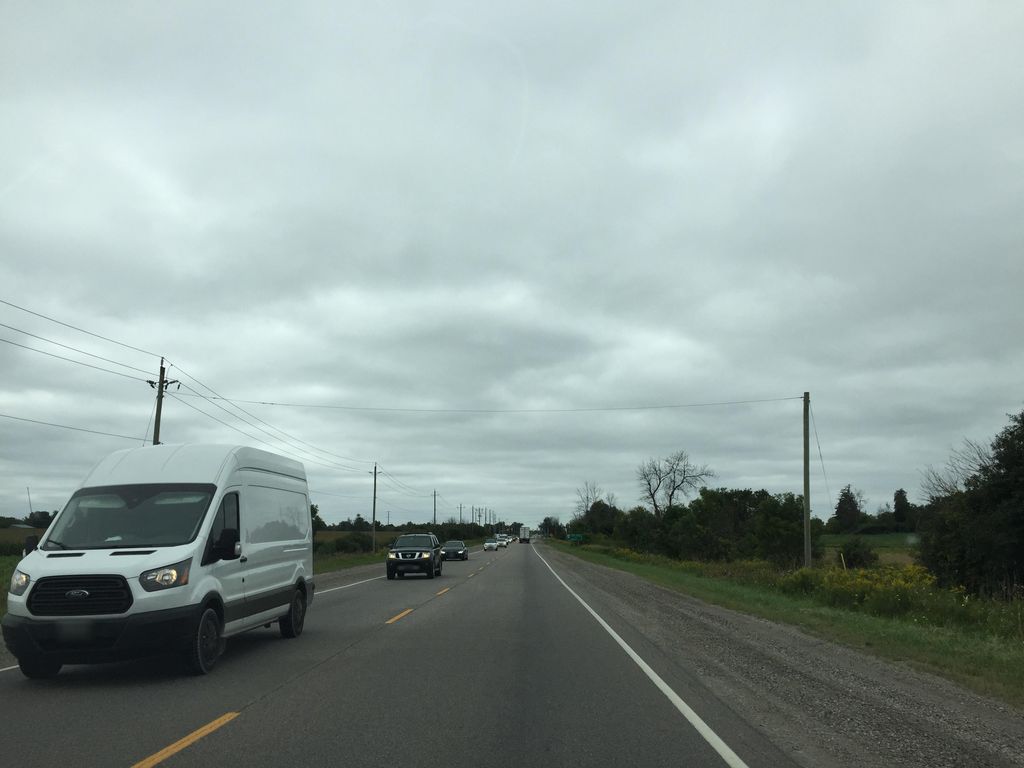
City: kitchener-waterloo